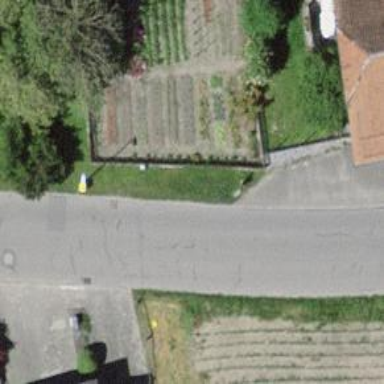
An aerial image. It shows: Post box.